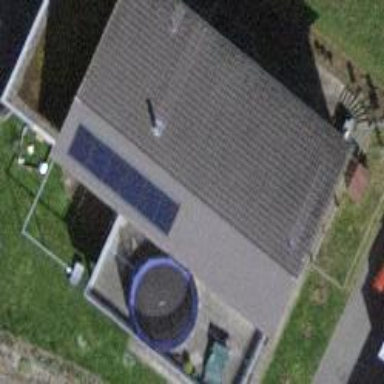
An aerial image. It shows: Solar power generator using photovoltaic method with solar photovoltaic panel types.